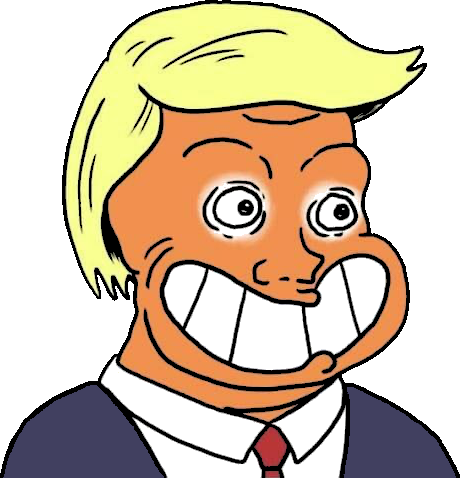
Label: 5_Soyjak